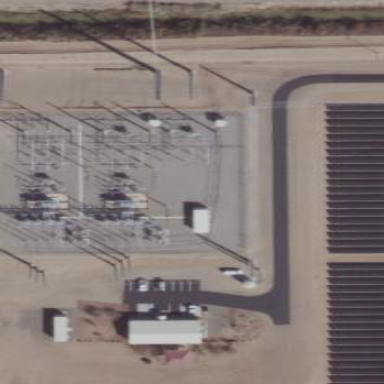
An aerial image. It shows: Power substation.